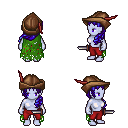
a pixel art fantasy rpg character, female body template, dark elf, purple skin, green tattered cape, red pants, blue left-swept hairstyle, leather cap, dagger, four views (front, back, left, right), 2x2 character sprite sheet, small pixel art, hard edges, no anti-aliasing